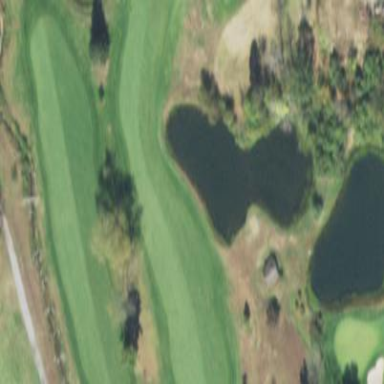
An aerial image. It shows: Scenic golf fairway.